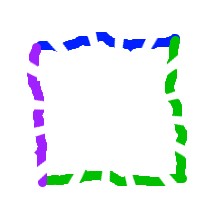
Shape: square